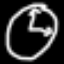
Label: clock